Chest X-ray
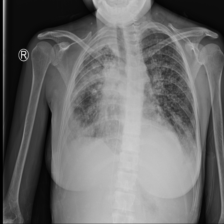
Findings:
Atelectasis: negative
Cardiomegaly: negative
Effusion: positive
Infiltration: negative
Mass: positive
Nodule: positive
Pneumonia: negative
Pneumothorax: negative
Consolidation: negative
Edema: negative
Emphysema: negative
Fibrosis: negative
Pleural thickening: negative
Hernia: negative